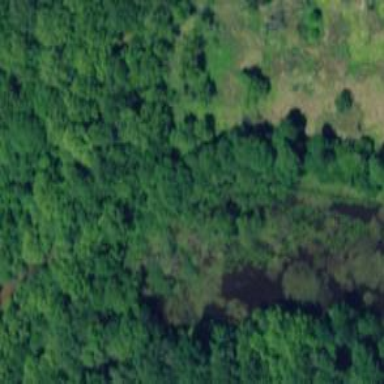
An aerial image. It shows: Swamp in wetland area.